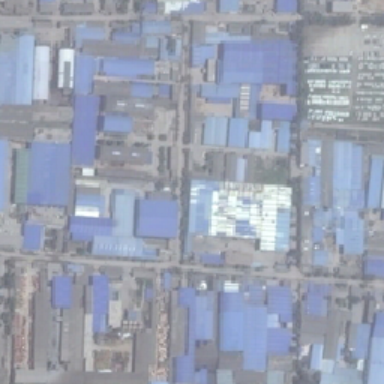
There are many blue roofs in the industrial zone .